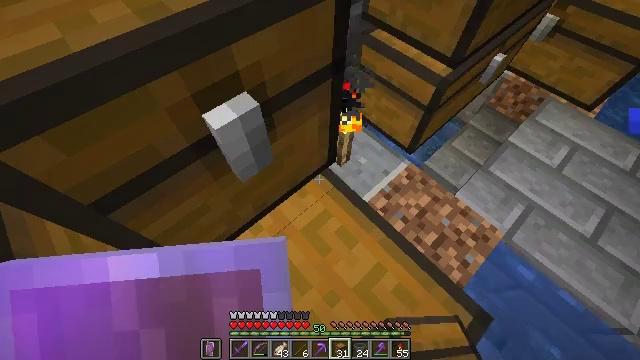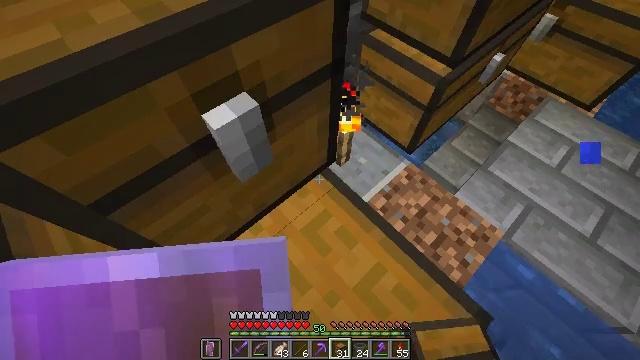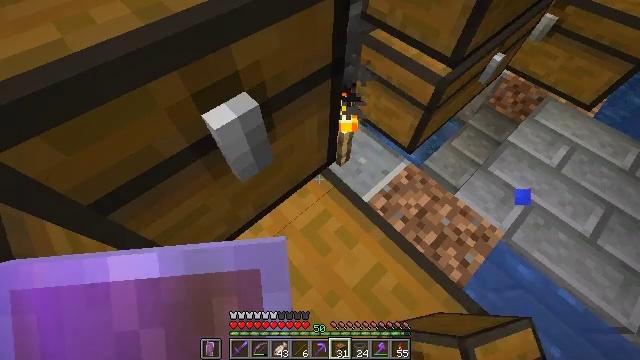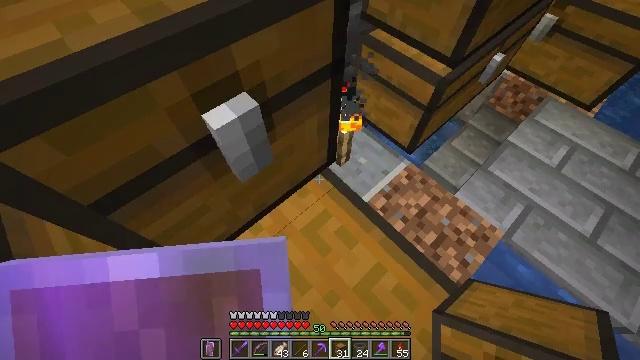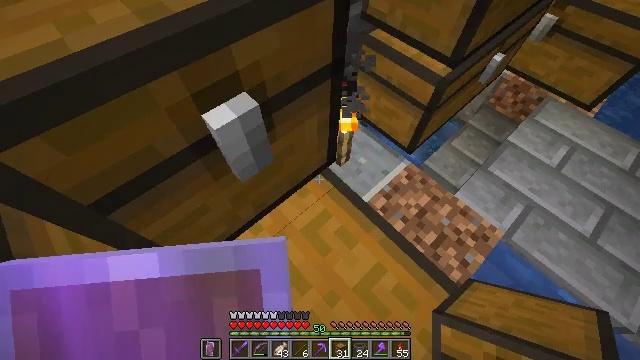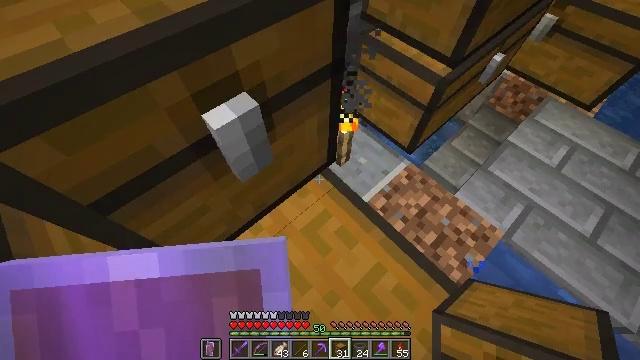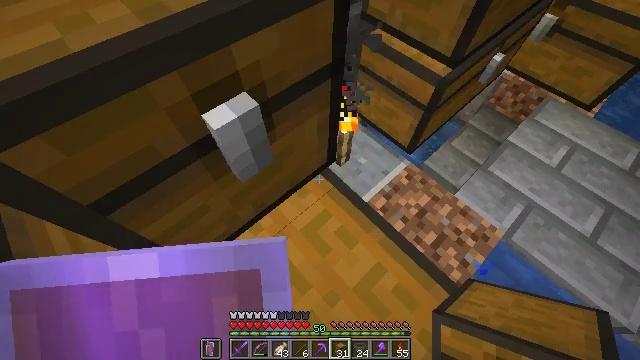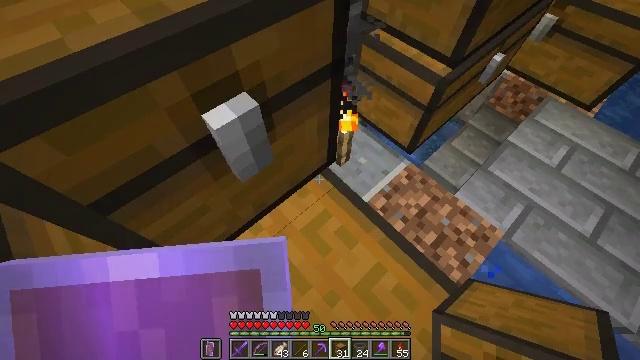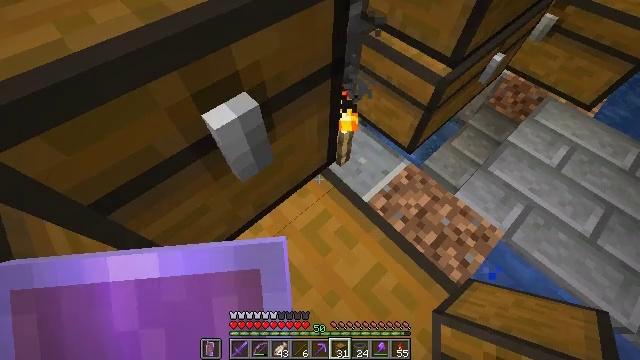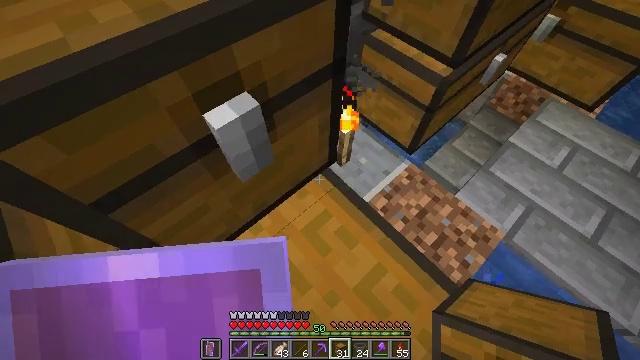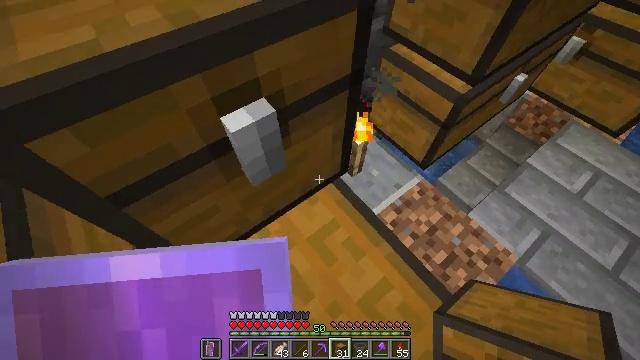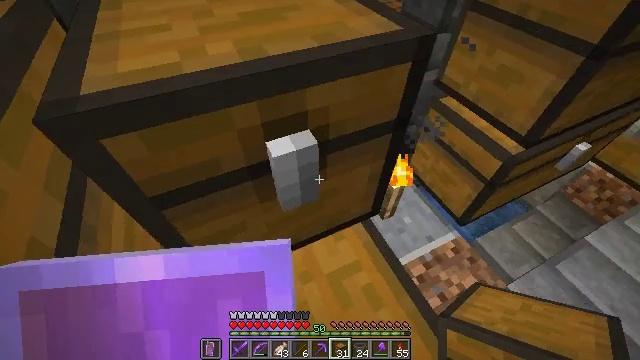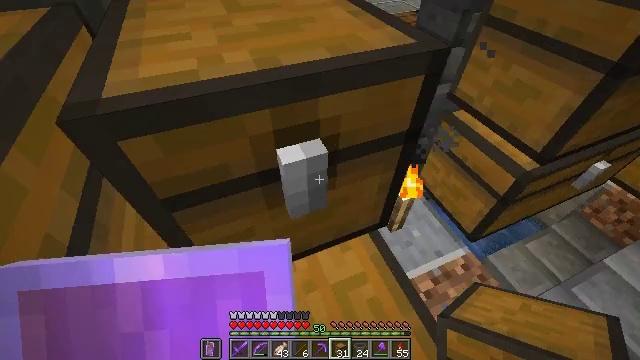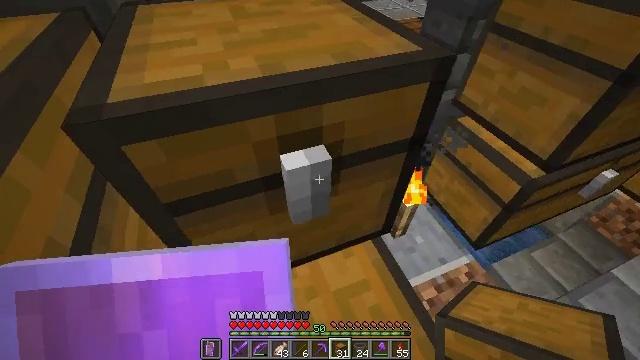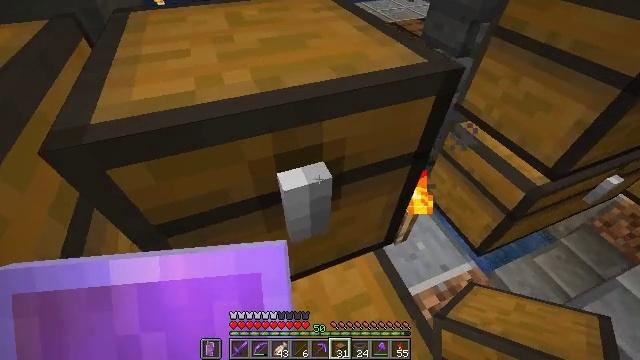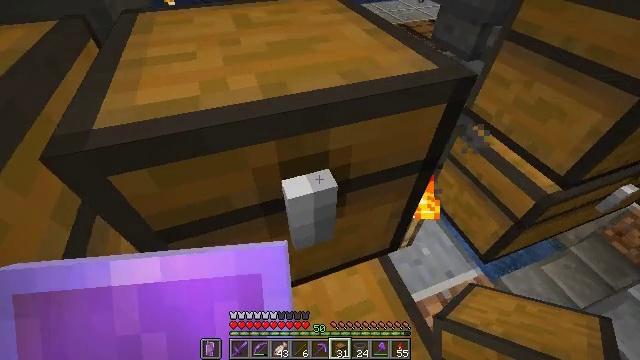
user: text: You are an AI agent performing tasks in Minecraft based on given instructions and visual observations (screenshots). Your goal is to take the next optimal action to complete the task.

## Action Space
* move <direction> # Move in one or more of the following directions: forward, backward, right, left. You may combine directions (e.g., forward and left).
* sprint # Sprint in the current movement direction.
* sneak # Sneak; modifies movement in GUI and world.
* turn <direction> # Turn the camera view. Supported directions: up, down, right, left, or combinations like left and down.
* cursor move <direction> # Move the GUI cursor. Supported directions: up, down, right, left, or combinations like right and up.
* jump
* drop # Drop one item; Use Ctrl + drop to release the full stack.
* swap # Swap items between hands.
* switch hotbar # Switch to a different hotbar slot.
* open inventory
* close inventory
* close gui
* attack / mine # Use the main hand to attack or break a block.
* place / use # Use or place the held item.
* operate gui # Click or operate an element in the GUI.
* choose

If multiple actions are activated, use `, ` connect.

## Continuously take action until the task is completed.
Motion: motion action
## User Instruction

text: Gather the chest from its place.
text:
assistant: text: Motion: sneak
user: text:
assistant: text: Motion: sneak
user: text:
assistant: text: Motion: sneak
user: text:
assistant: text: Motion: sneak
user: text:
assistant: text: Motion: sneak
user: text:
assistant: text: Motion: sneak
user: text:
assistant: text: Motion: sneak
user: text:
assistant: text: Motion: sneak
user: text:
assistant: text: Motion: sneak
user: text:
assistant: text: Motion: sneak, turn left and up
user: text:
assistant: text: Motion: sneak, turn left and up
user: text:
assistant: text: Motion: sneak, turn left and up
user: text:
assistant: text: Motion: move forward, sneak, turn left
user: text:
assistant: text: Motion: move forward, sneak
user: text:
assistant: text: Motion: move forward, sneak, turn left
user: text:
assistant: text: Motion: move forward, sneak, turn left
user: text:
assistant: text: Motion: move forward, sneak, turn left
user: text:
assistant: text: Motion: move forward, sneak
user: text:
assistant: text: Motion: move forward, sneak
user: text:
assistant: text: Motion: move forward, sneak
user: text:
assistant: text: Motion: move forward, sneak
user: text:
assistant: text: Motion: sneak
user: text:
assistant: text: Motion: sneak
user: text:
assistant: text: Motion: sneak
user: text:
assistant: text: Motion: sneak
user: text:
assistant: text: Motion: sneak
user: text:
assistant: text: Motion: sneak
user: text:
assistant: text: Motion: sneak, turn left and up
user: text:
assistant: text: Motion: turn left
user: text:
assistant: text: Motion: no_op